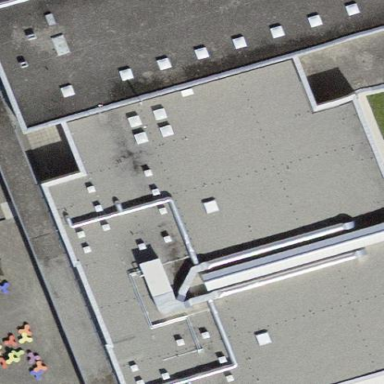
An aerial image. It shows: Building with flat roof.